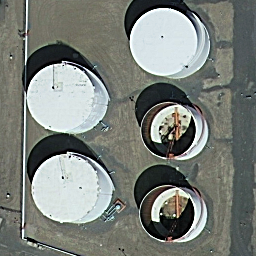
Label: storagetanks